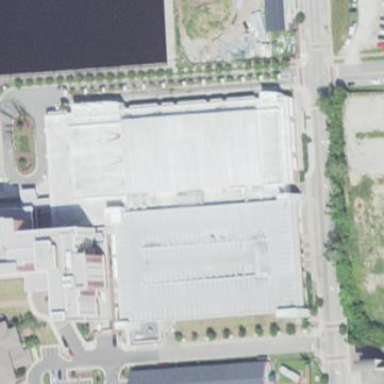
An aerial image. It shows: Multi-storey parking building with concrete surface.